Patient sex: M
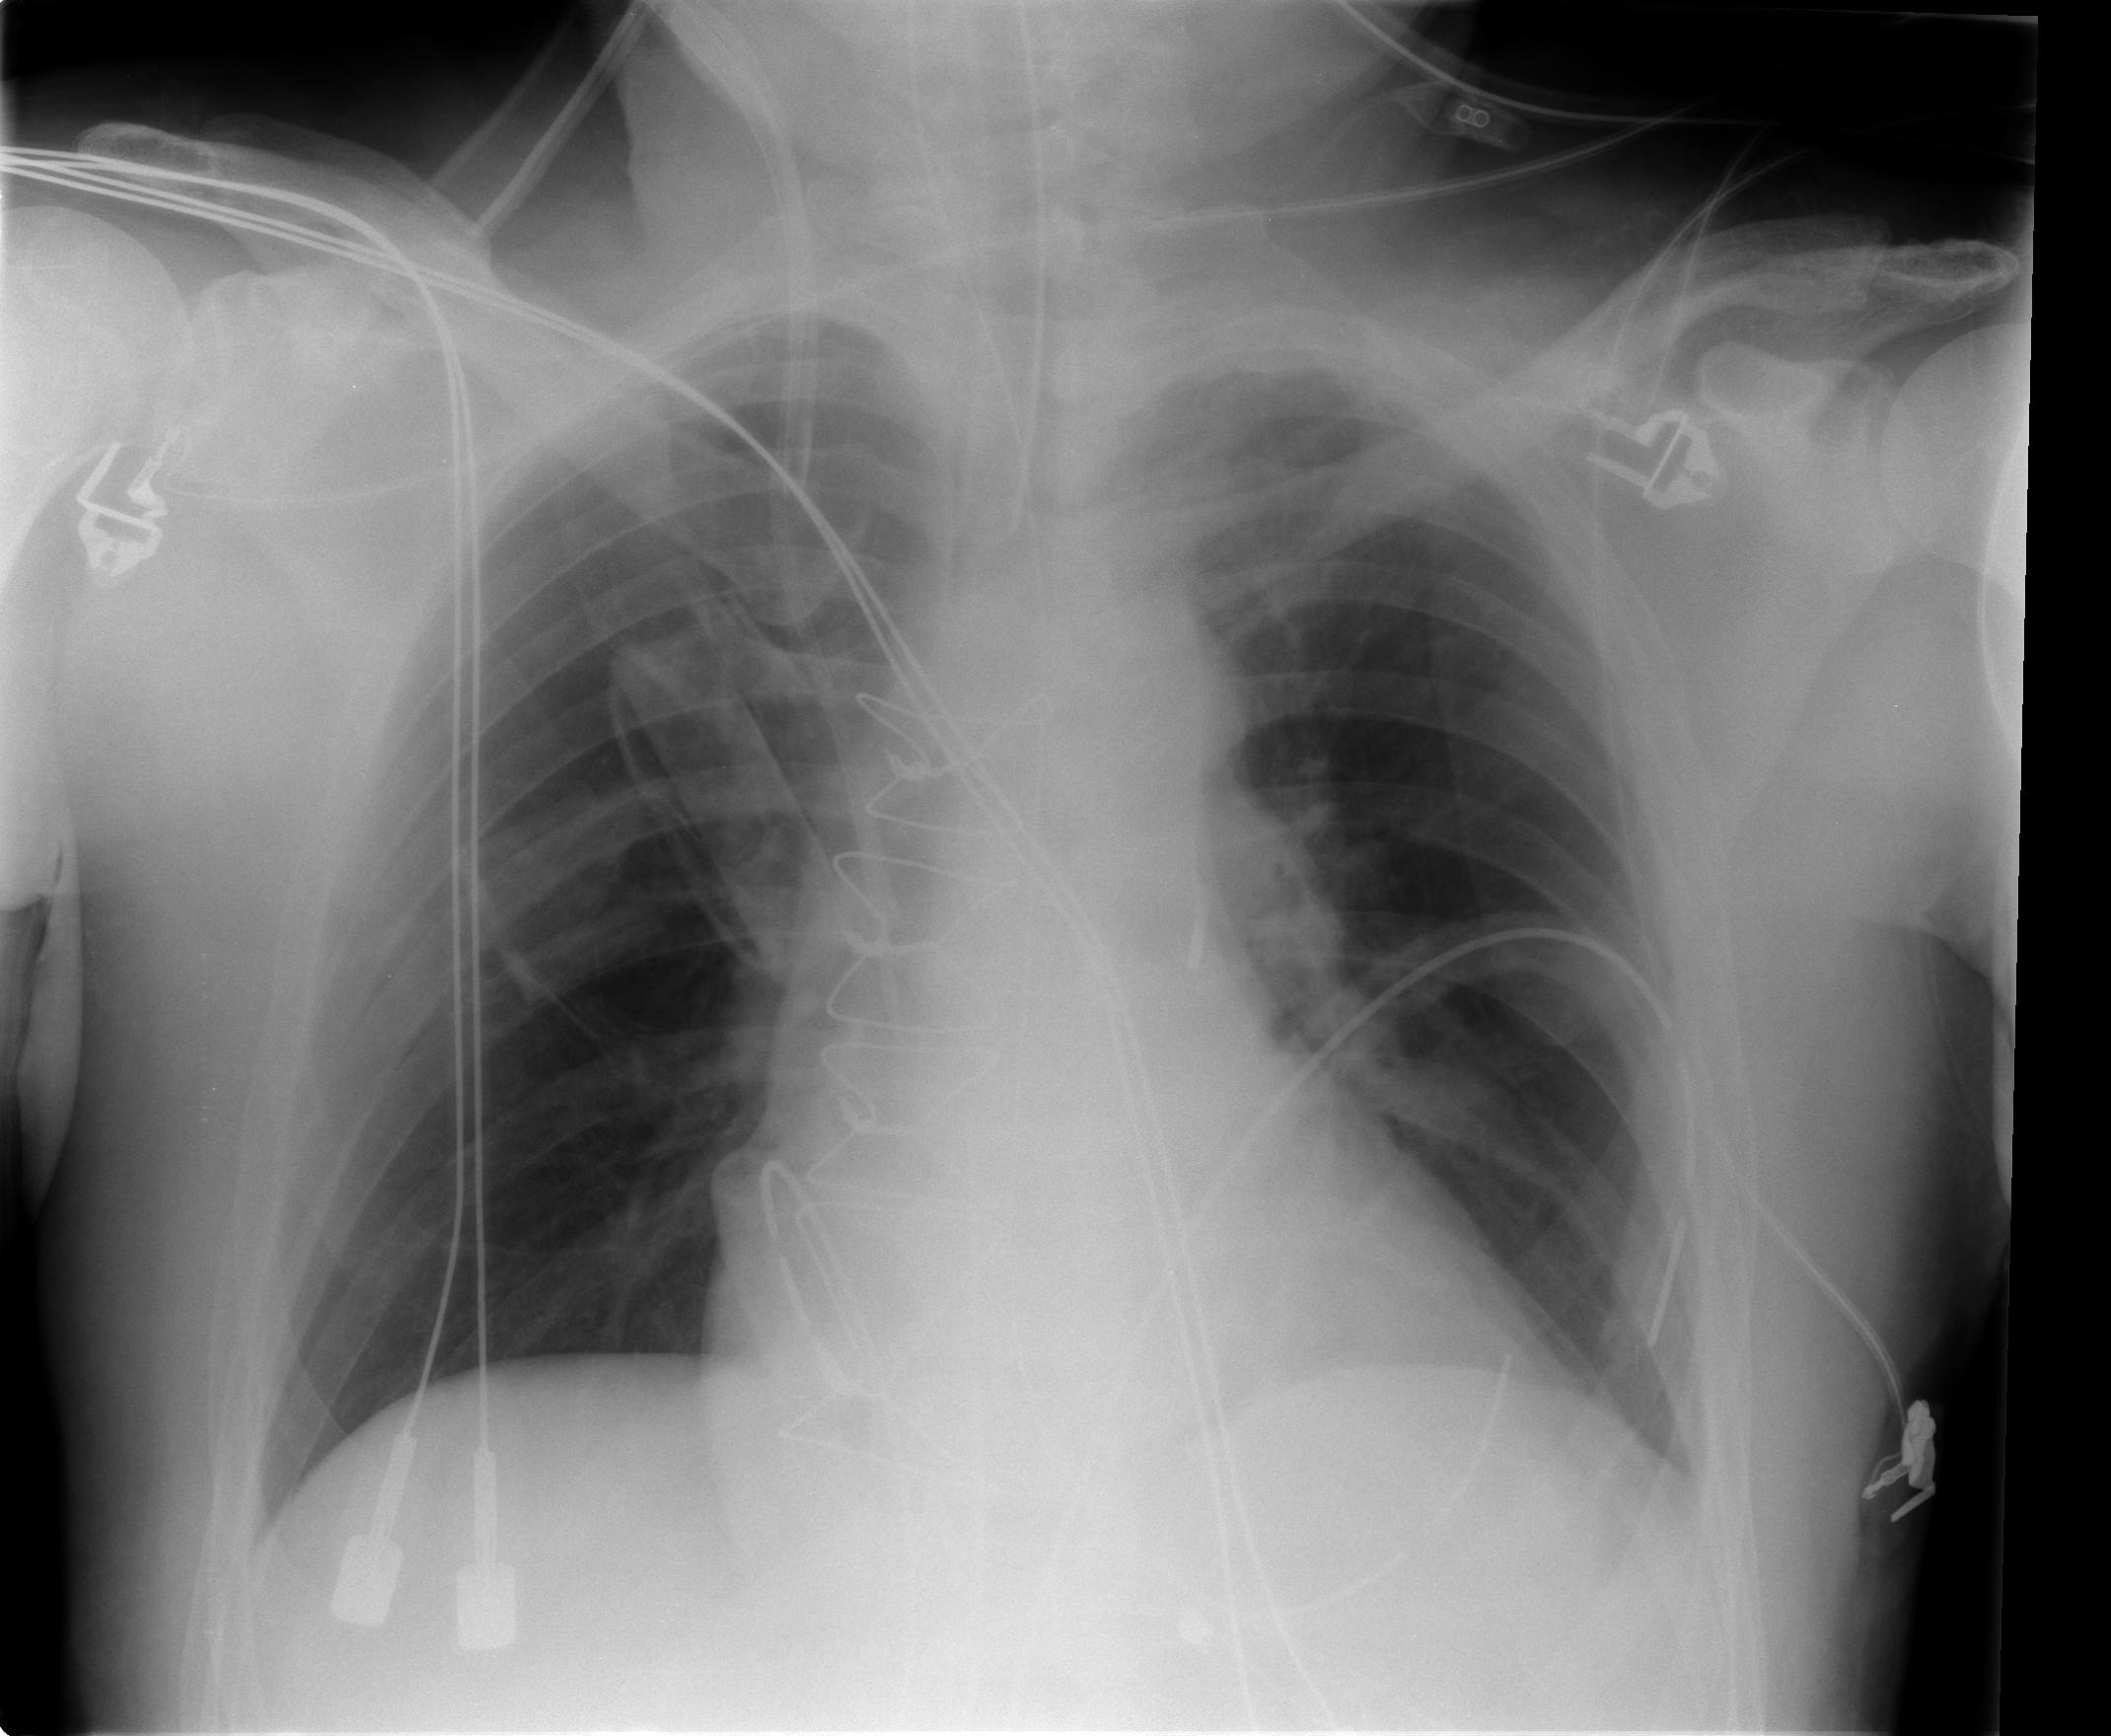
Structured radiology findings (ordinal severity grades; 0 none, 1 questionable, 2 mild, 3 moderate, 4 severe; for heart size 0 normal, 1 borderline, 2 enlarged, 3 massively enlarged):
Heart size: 1
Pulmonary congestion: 0
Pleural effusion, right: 0
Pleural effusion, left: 0
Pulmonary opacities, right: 0
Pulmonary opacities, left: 0
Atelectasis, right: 0
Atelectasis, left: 1